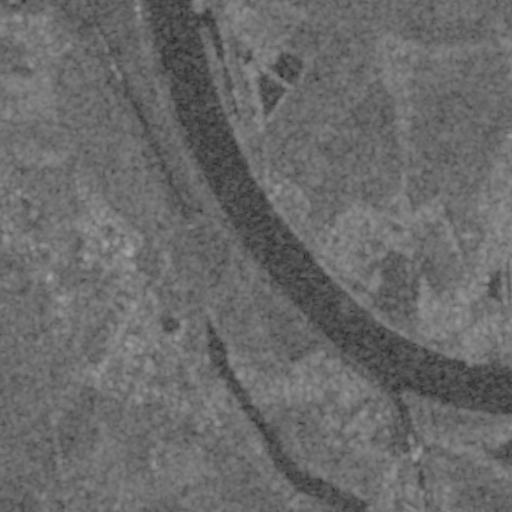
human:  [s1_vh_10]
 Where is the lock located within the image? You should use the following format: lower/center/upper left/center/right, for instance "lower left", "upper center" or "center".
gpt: The lock is located in the lower right of the image.
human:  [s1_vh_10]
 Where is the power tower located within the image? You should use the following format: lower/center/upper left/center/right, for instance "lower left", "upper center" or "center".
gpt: The power tower is located in the upper right of the image.
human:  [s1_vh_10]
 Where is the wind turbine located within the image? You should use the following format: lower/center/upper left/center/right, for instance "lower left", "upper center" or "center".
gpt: The wind turbine is located in the center right of the image.
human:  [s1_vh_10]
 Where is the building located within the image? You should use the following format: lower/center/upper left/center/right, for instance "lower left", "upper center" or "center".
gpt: There is no building in the image.

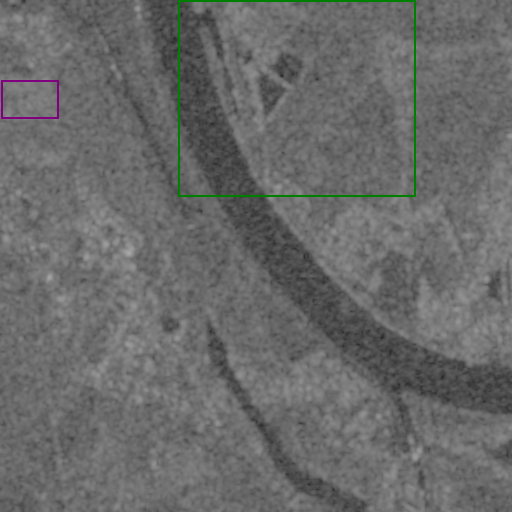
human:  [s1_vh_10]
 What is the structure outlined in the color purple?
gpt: The structure outlined in purple is a crop field.
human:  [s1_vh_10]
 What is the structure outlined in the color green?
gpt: The structure outlined in green is a park.
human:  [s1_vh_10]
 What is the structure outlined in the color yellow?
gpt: There is no yellow outline.